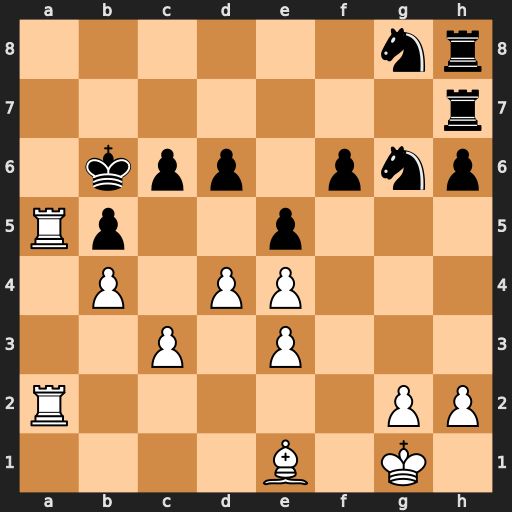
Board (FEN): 6nr/7r/1kpp1pnp/Rp2p3/1P1PP3/2P1P3/R5PP/4B1K1
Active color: w
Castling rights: -
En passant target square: -
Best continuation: Ra6+ Kc7 Ra7+ Kb8 Ra8+